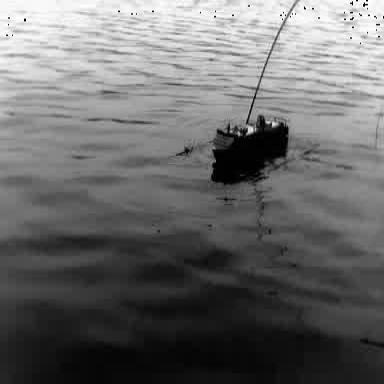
There is a container_ship in the infrared image.